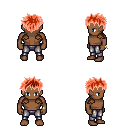
a pixel art fantasy rpg character, male body template, human, dark skin, leather shoulder armor, metal pants, red bedhead hairstyle, bracelets, four views (front, back, left, right), 2x2 character sprite sheet, small pixel art, hard edges, no anti-aliasing